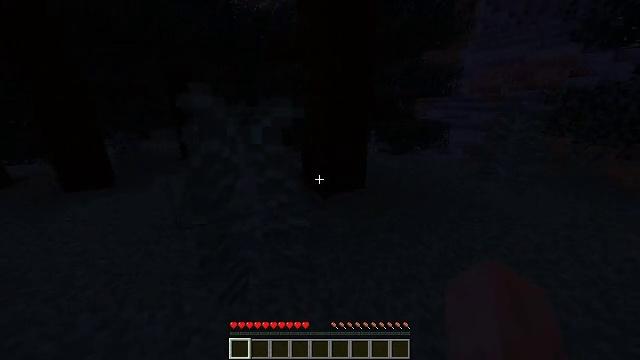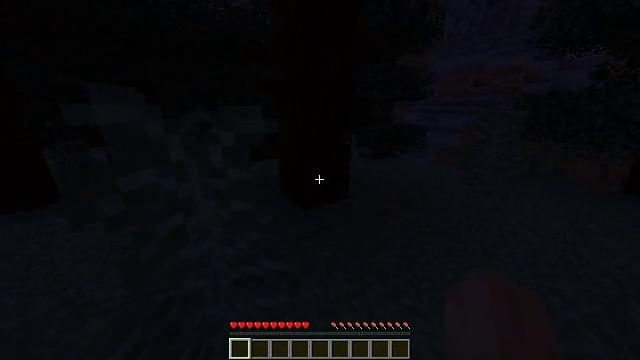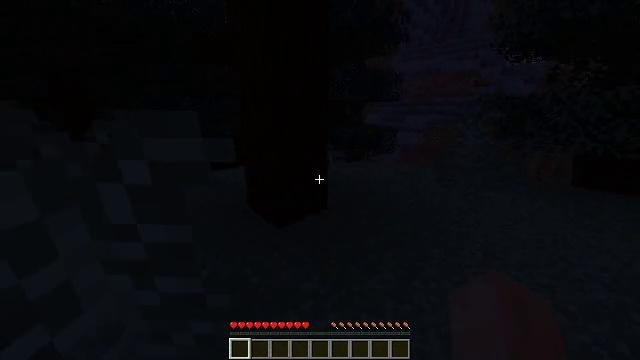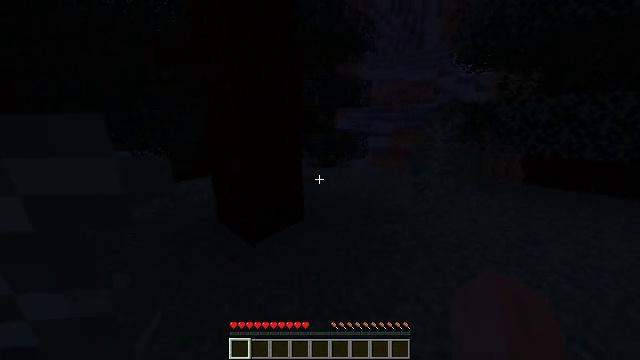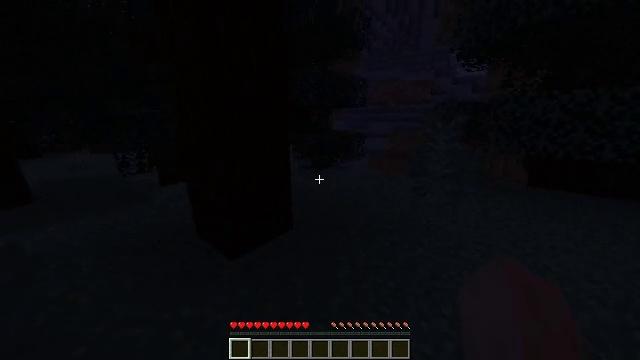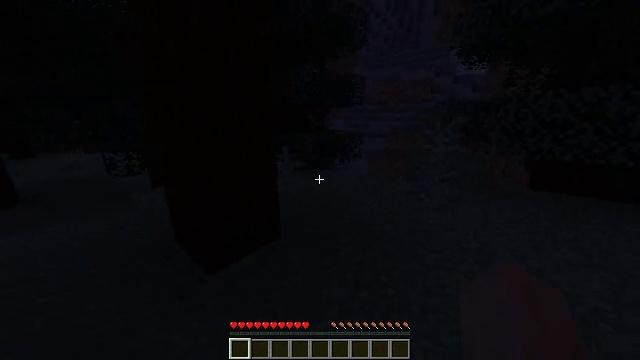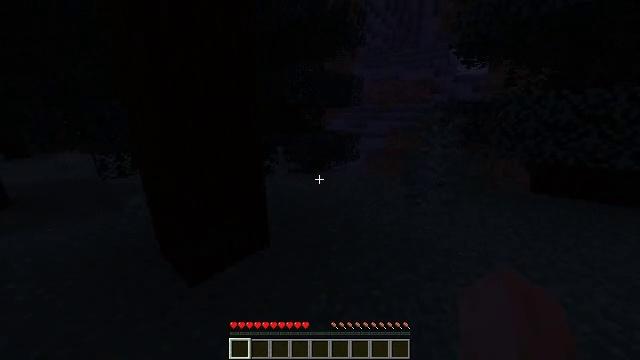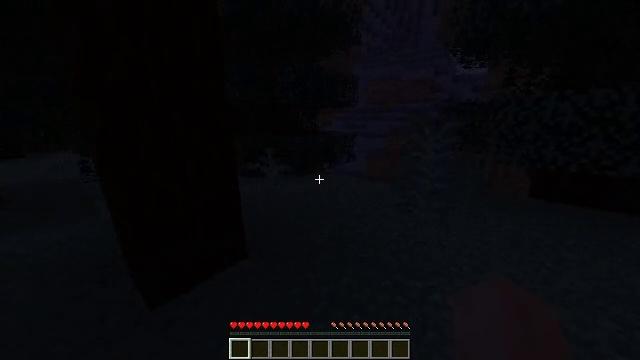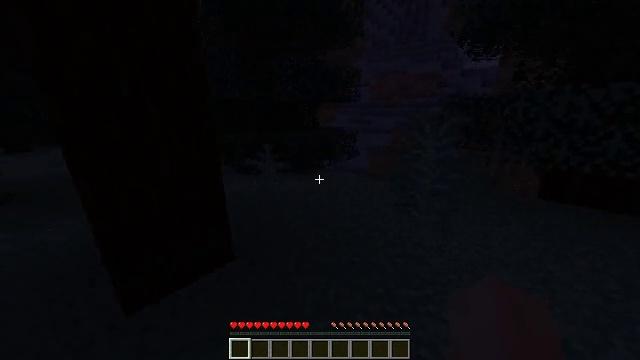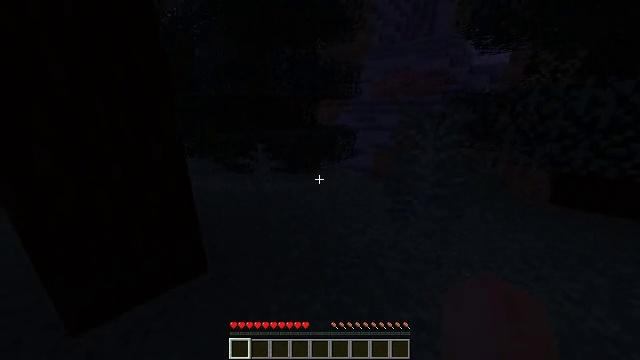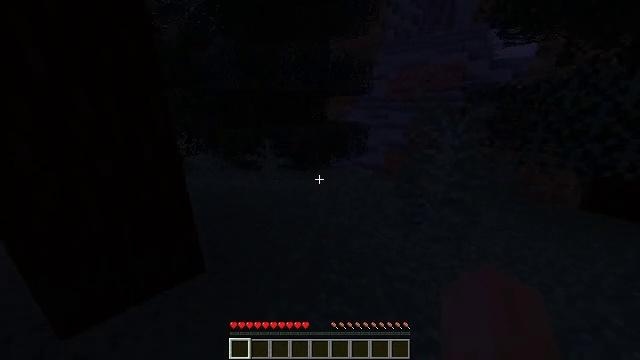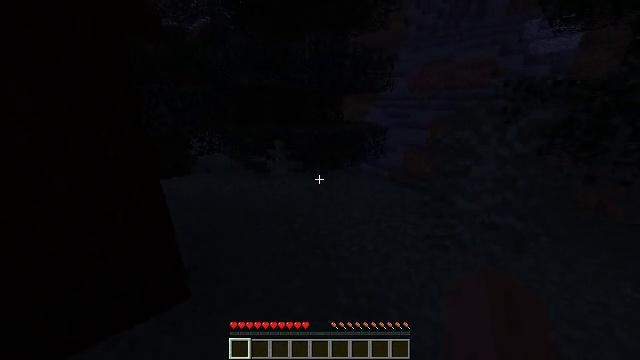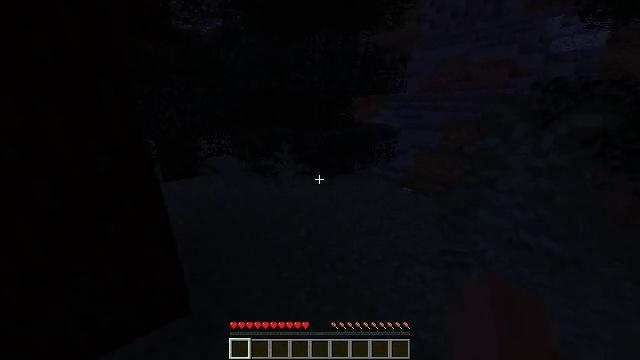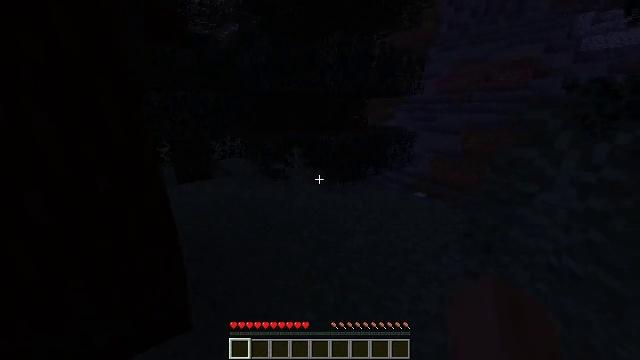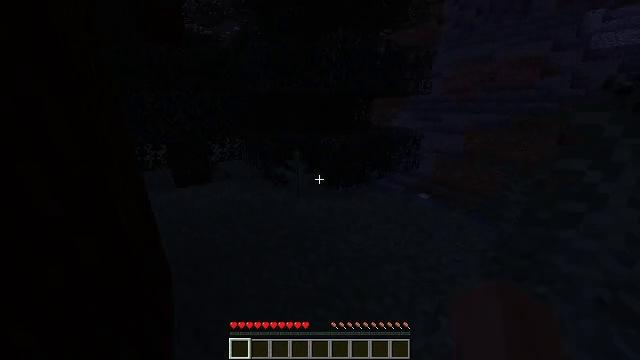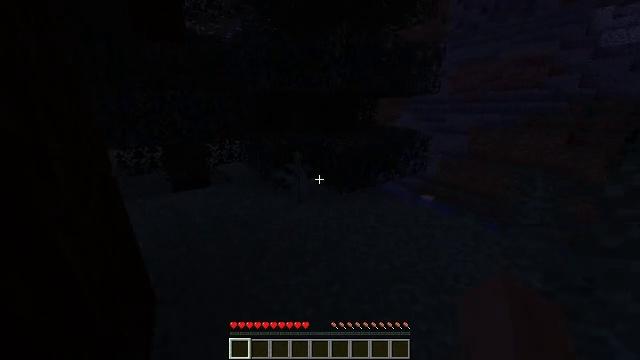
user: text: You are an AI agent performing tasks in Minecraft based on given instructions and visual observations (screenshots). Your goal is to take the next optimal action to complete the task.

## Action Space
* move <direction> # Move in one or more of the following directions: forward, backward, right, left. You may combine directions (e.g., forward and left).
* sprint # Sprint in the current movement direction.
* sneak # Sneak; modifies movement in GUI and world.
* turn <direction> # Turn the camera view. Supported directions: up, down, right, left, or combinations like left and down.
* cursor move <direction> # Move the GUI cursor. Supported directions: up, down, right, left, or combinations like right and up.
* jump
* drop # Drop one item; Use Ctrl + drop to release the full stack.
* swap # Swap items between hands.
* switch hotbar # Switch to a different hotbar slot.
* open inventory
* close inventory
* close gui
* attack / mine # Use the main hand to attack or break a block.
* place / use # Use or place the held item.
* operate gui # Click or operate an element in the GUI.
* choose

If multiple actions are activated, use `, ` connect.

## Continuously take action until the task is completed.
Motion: motion action
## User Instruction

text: Mine the red mushroom block in the forest.
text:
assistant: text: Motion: move forward, sprint, turn right
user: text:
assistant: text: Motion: move forward, sprint, turn right
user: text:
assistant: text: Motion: move forward and move right, sprint, turn right and up
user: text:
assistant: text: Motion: move forward and move right, sprint
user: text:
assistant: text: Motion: move forward and move right, sprint
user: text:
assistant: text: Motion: move forward and move right, sprint
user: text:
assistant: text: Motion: move forward and move right, sprint
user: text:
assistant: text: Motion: move forward and move right, sprint, turn left and down
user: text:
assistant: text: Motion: move forward, sprint, turn left
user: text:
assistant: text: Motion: move forward, sprint, turn left
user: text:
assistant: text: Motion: move forward, sprint, turn left
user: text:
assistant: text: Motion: move forward, sprint, turn left
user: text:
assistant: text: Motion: move forward, sprint, turn left
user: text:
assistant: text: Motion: move forward, sprint
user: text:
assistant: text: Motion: move forward, sprint
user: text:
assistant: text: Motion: move forward, sprint, turn left
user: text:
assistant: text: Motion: move forward, sprint, turn left
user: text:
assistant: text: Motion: move forward, sprint, turn left
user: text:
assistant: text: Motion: move forward, sprint, turn left
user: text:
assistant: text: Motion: move forward, sprint, turn right and down
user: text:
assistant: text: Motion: move forward, sprint, turn right and down
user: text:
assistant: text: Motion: move forward and move left, sprint, turn right
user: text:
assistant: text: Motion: move forward and move left, sprint, turn left
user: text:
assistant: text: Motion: move forward and move left, sprint, turn left
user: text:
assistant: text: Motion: move forward and move left, sprint, turn left and up
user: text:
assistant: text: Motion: move forward and move left, sprint
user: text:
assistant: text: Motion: move forward and move left, sprint, turn left
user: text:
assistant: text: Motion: move forward and move left, sprint, turn left and up
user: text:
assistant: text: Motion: move forward, sprint, turn left and up
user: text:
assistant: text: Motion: move forward, sprint, turn left